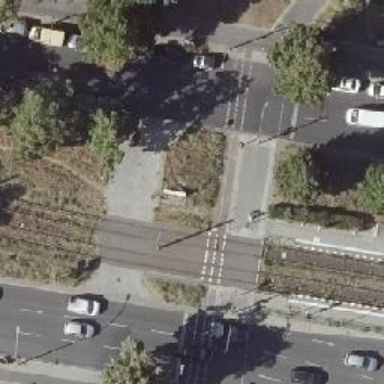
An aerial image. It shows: Tram crossing with traffic signals.